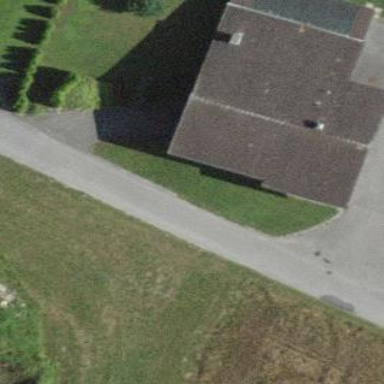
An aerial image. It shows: Building.